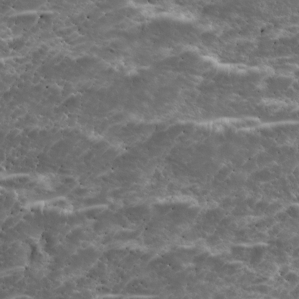
Label: non_frost